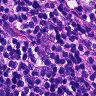
Metastatic tissue present: no